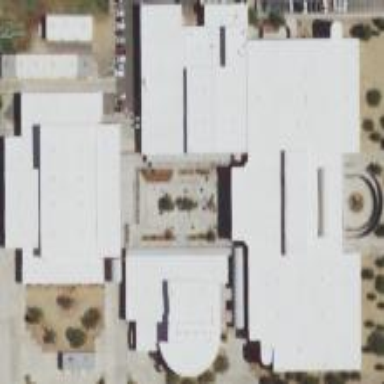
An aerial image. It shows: School building.